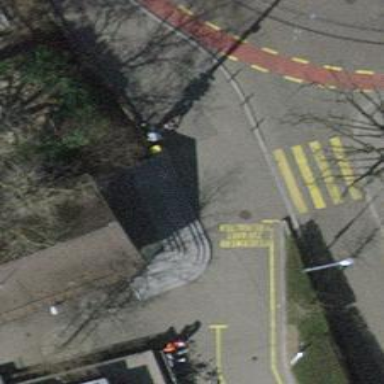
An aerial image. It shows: Post box is visible.